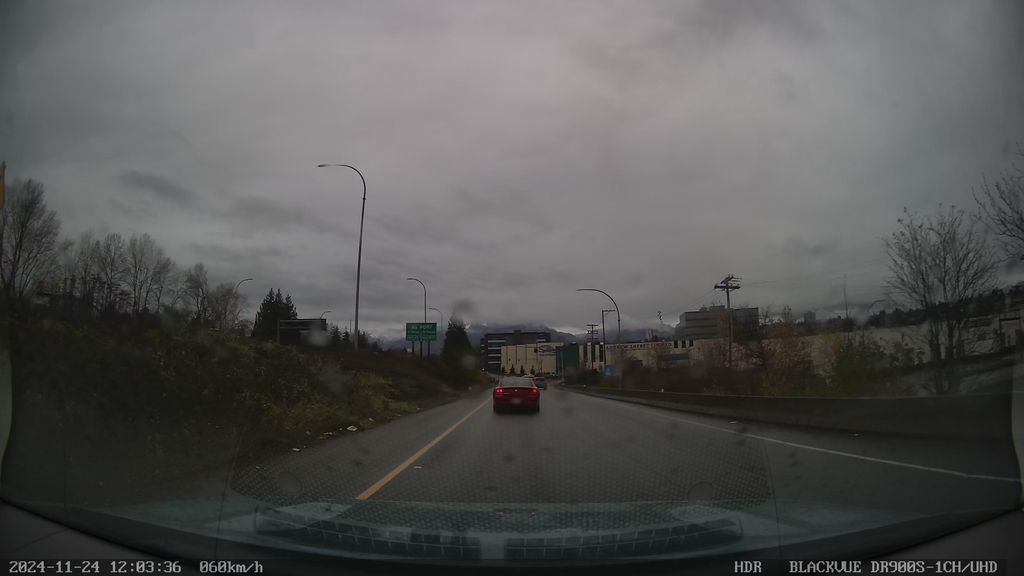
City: vancouver